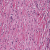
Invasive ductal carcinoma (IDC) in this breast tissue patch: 1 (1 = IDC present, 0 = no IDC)